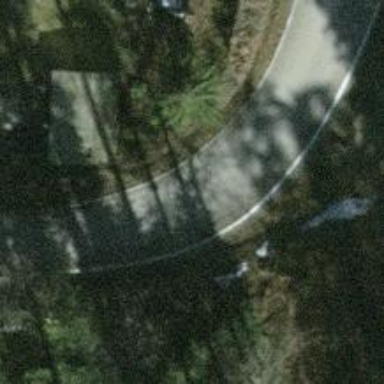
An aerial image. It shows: Unclassified road.